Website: crate-barrel
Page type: billing-address
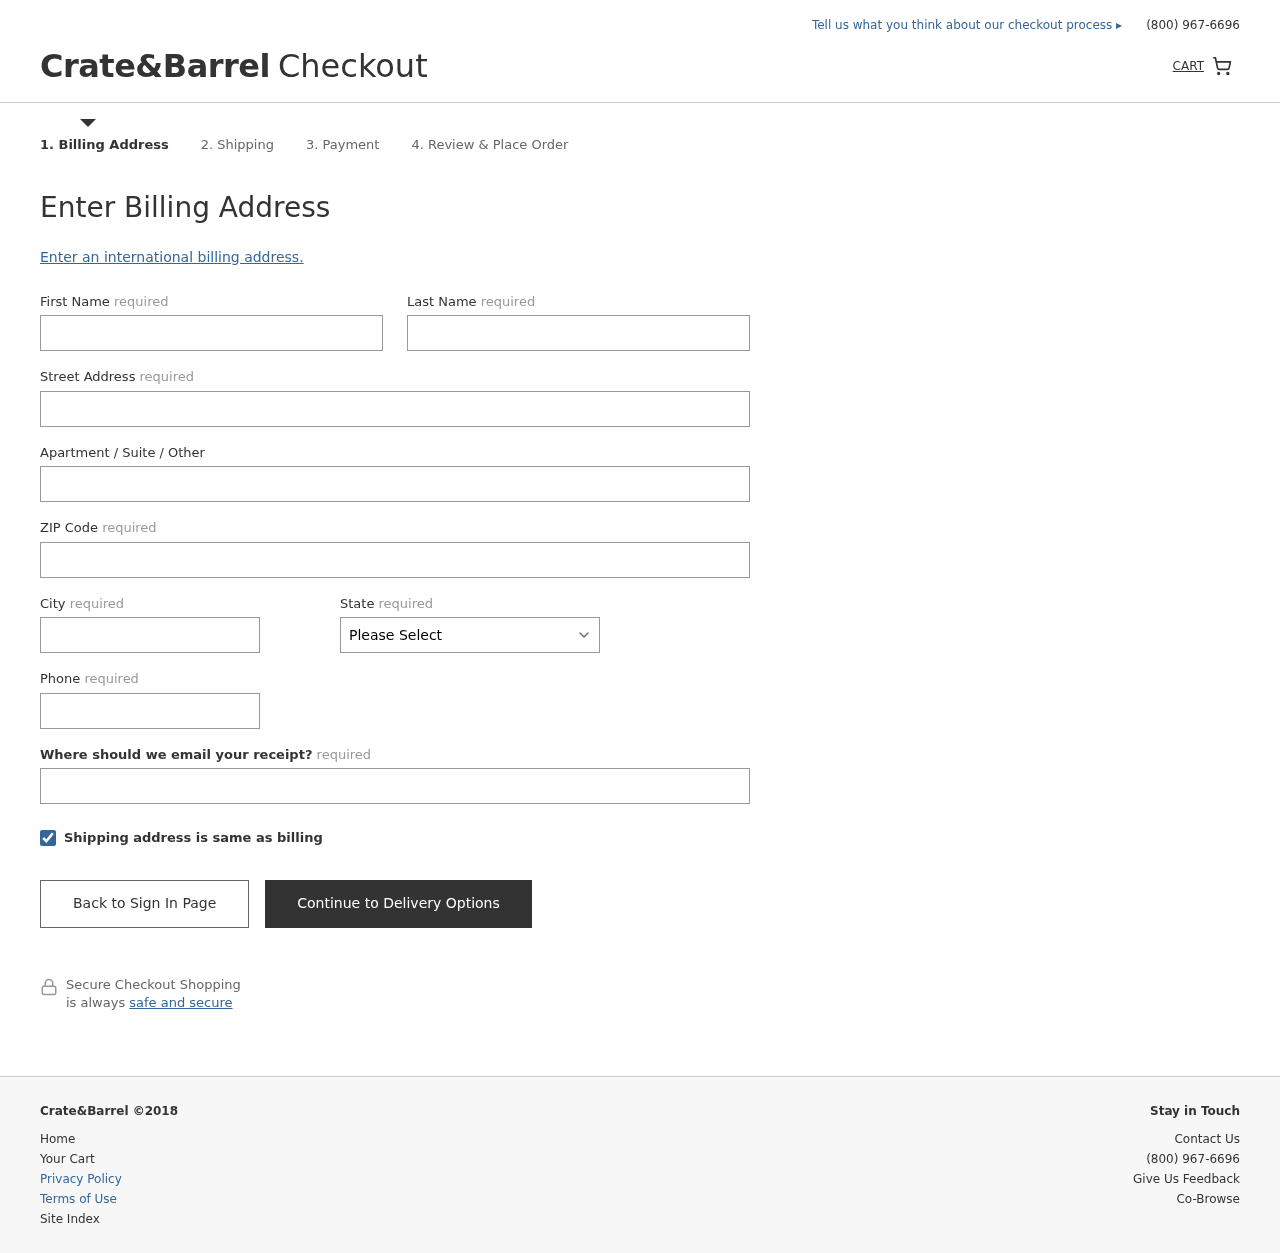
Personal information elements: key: PII_STATE
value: Oklahoma
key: PII_FIRSTNAME
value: Darlene
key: PII_LASTNAME
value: Jones
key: PII_STREET
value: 4455 Calvin Mountains Apt. 590
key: PII_POSTCODE
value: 18112
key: PII_CITY
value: East Diana
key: PII_PHONE
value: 7119379508
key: PII_EMAIL
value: darlene_jones@hotmail.com